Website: home-depot
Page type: review-order
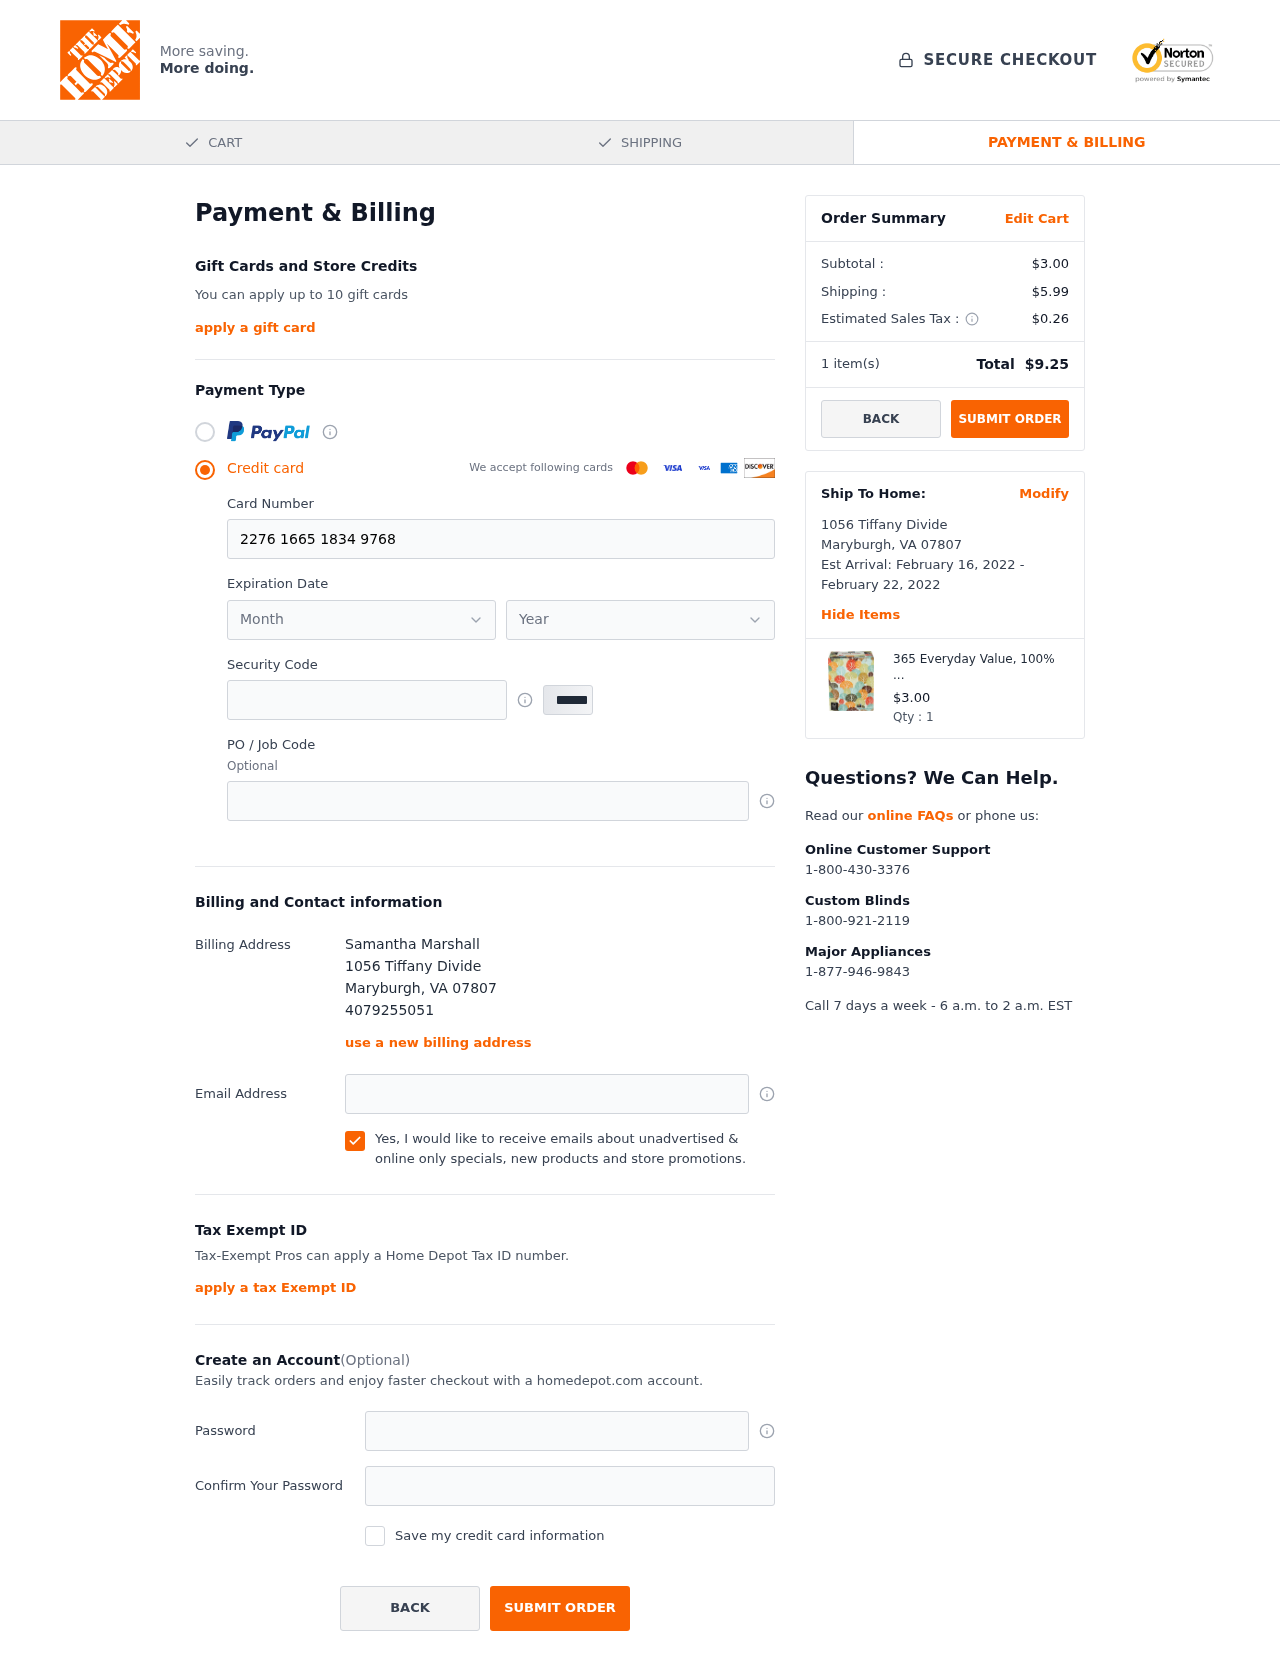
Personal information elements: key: PII_CARD_EXPIRY_MONTH
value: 06
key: PII_CARD_EXPIRY_YEAR
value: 28
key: PII_CITY
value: Maryburgh
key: PII_FULLNAME
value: Samantha Marshall
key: PII_PHONE
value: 4079255051
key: PII_POSTCODE
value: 07807
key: PII_STATE_ABBR
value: VA
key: PII_STREET
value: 1056 Tiffany Divide
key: PII_CARD_NUMBER
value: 2276 1665 1834 9768
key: PII_CARD_CVV
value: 775
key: PII_JOB_CODE
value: PRJ-4400-68
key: PII_EMAIL
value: samanthamarshall@yahoo.com
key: PII_STATE_ABBR2
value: VA
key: PII_POSTCODE_FULL
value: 07807
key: PII_POSTCODE_NUMERIC
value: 7807
Product elements: key: PRODUCT1_NAME
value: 365 Everyday Value, 100% Recycled Facial Tissue, 95 Count
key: PRODUCT1_PRICE
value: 3
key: PRODUCT1_QUANTITY
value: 1
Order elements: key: ORDER_SUBTOTAL
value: $3.00
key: ORDER_SHIPPING_COST
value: $5.99
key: ORDER_TAX
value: $0.26
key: ORDER_NUM_ITEMS
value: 1
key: ORDER_TOTAL
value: $9.25
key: ORDER_SHIPPING_DATE
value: February 16, 2022
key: ORDER_DELIVERY_DATE
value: February 22, 2022